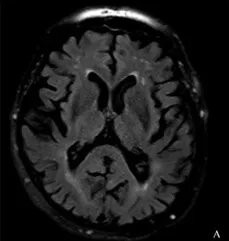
(A) Axial fluid attenuated inversion recovery (FLAIR) image demonstrated cortico-subcortical atrophy and chronic cerebrovasculopathy.
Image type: radiology (mri)